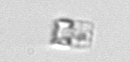
Label: Bacillariophyceae_morphotype1